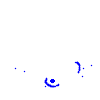
Particle: pion